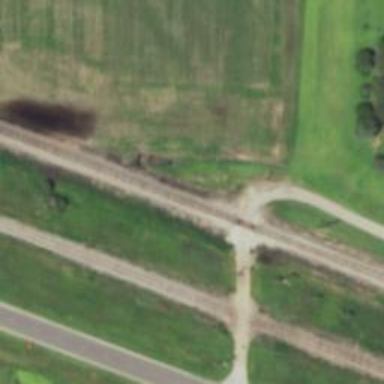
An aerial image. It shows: Level crossing along the railway.